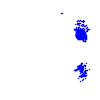
Particle: electron